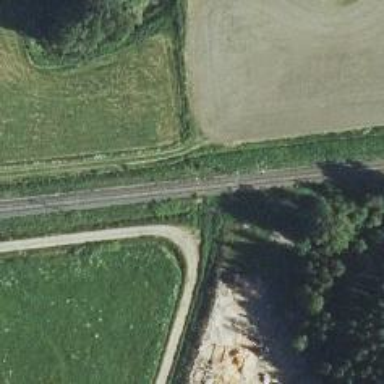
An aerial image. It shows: Railway signal with catenary mast.